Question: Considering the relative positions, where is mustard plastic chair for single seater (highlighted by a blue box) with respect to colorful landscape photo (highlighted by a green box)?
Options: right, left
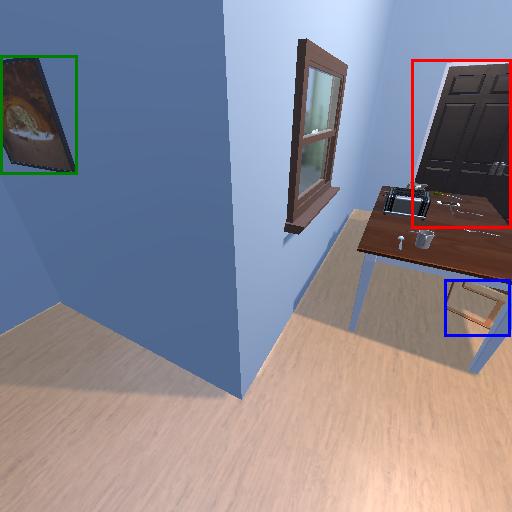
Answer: right